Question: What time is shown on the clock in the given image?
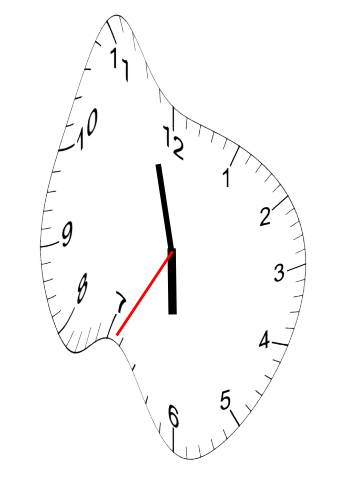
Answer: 05:57:35